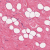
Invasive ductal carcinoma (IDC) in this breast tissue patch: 0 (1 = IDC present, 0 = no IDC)